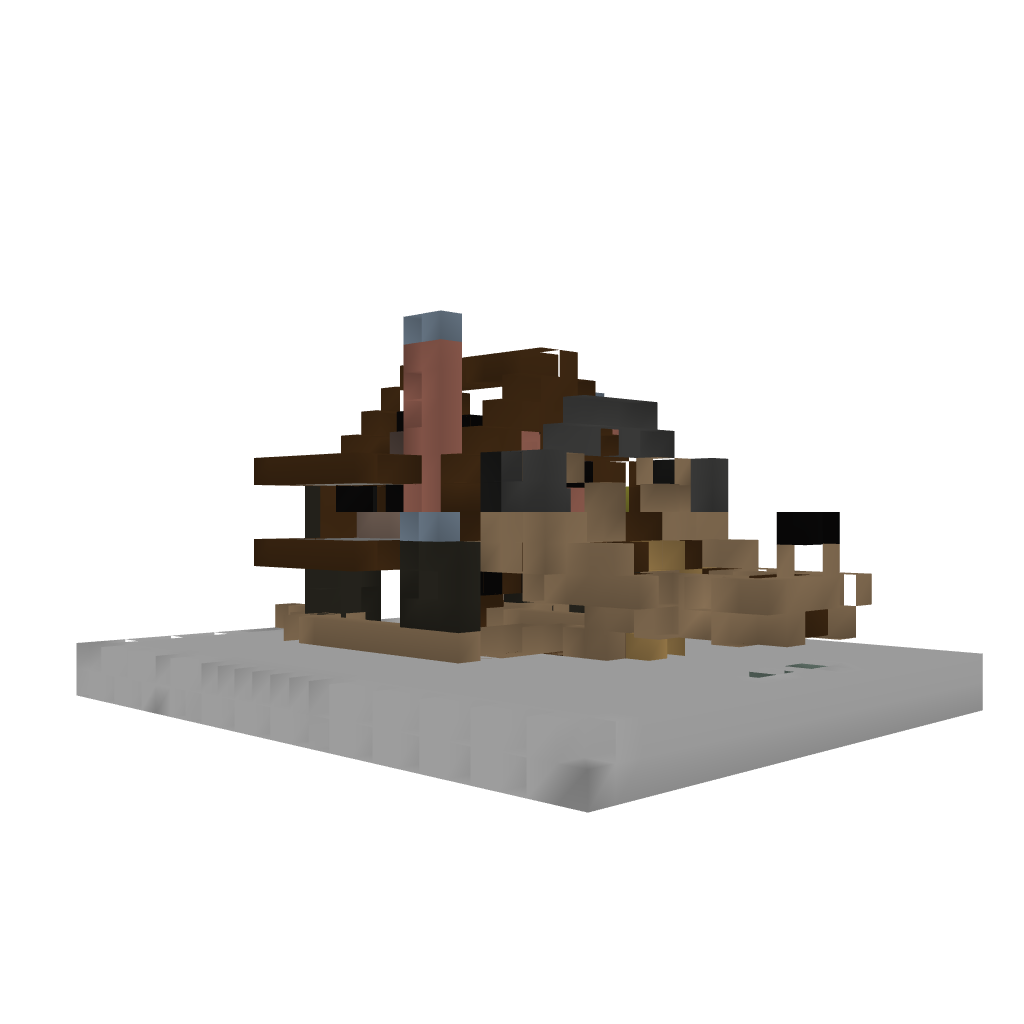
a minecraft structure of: Fish Shack